Question:
: This view contains 2 navigation bar with tableview. In the second navigation bar, there is one button.
: When I click on the navigation button (second) one view will appear like this screenshot and according to the selected title will change on navigation.
Again I I select click on the navigation button, again view will appear and when we select an option according to that option tableview will changes.
What is that pop-up view, how to add or show tableview in that view, how to achieve this feature using Objective-C?
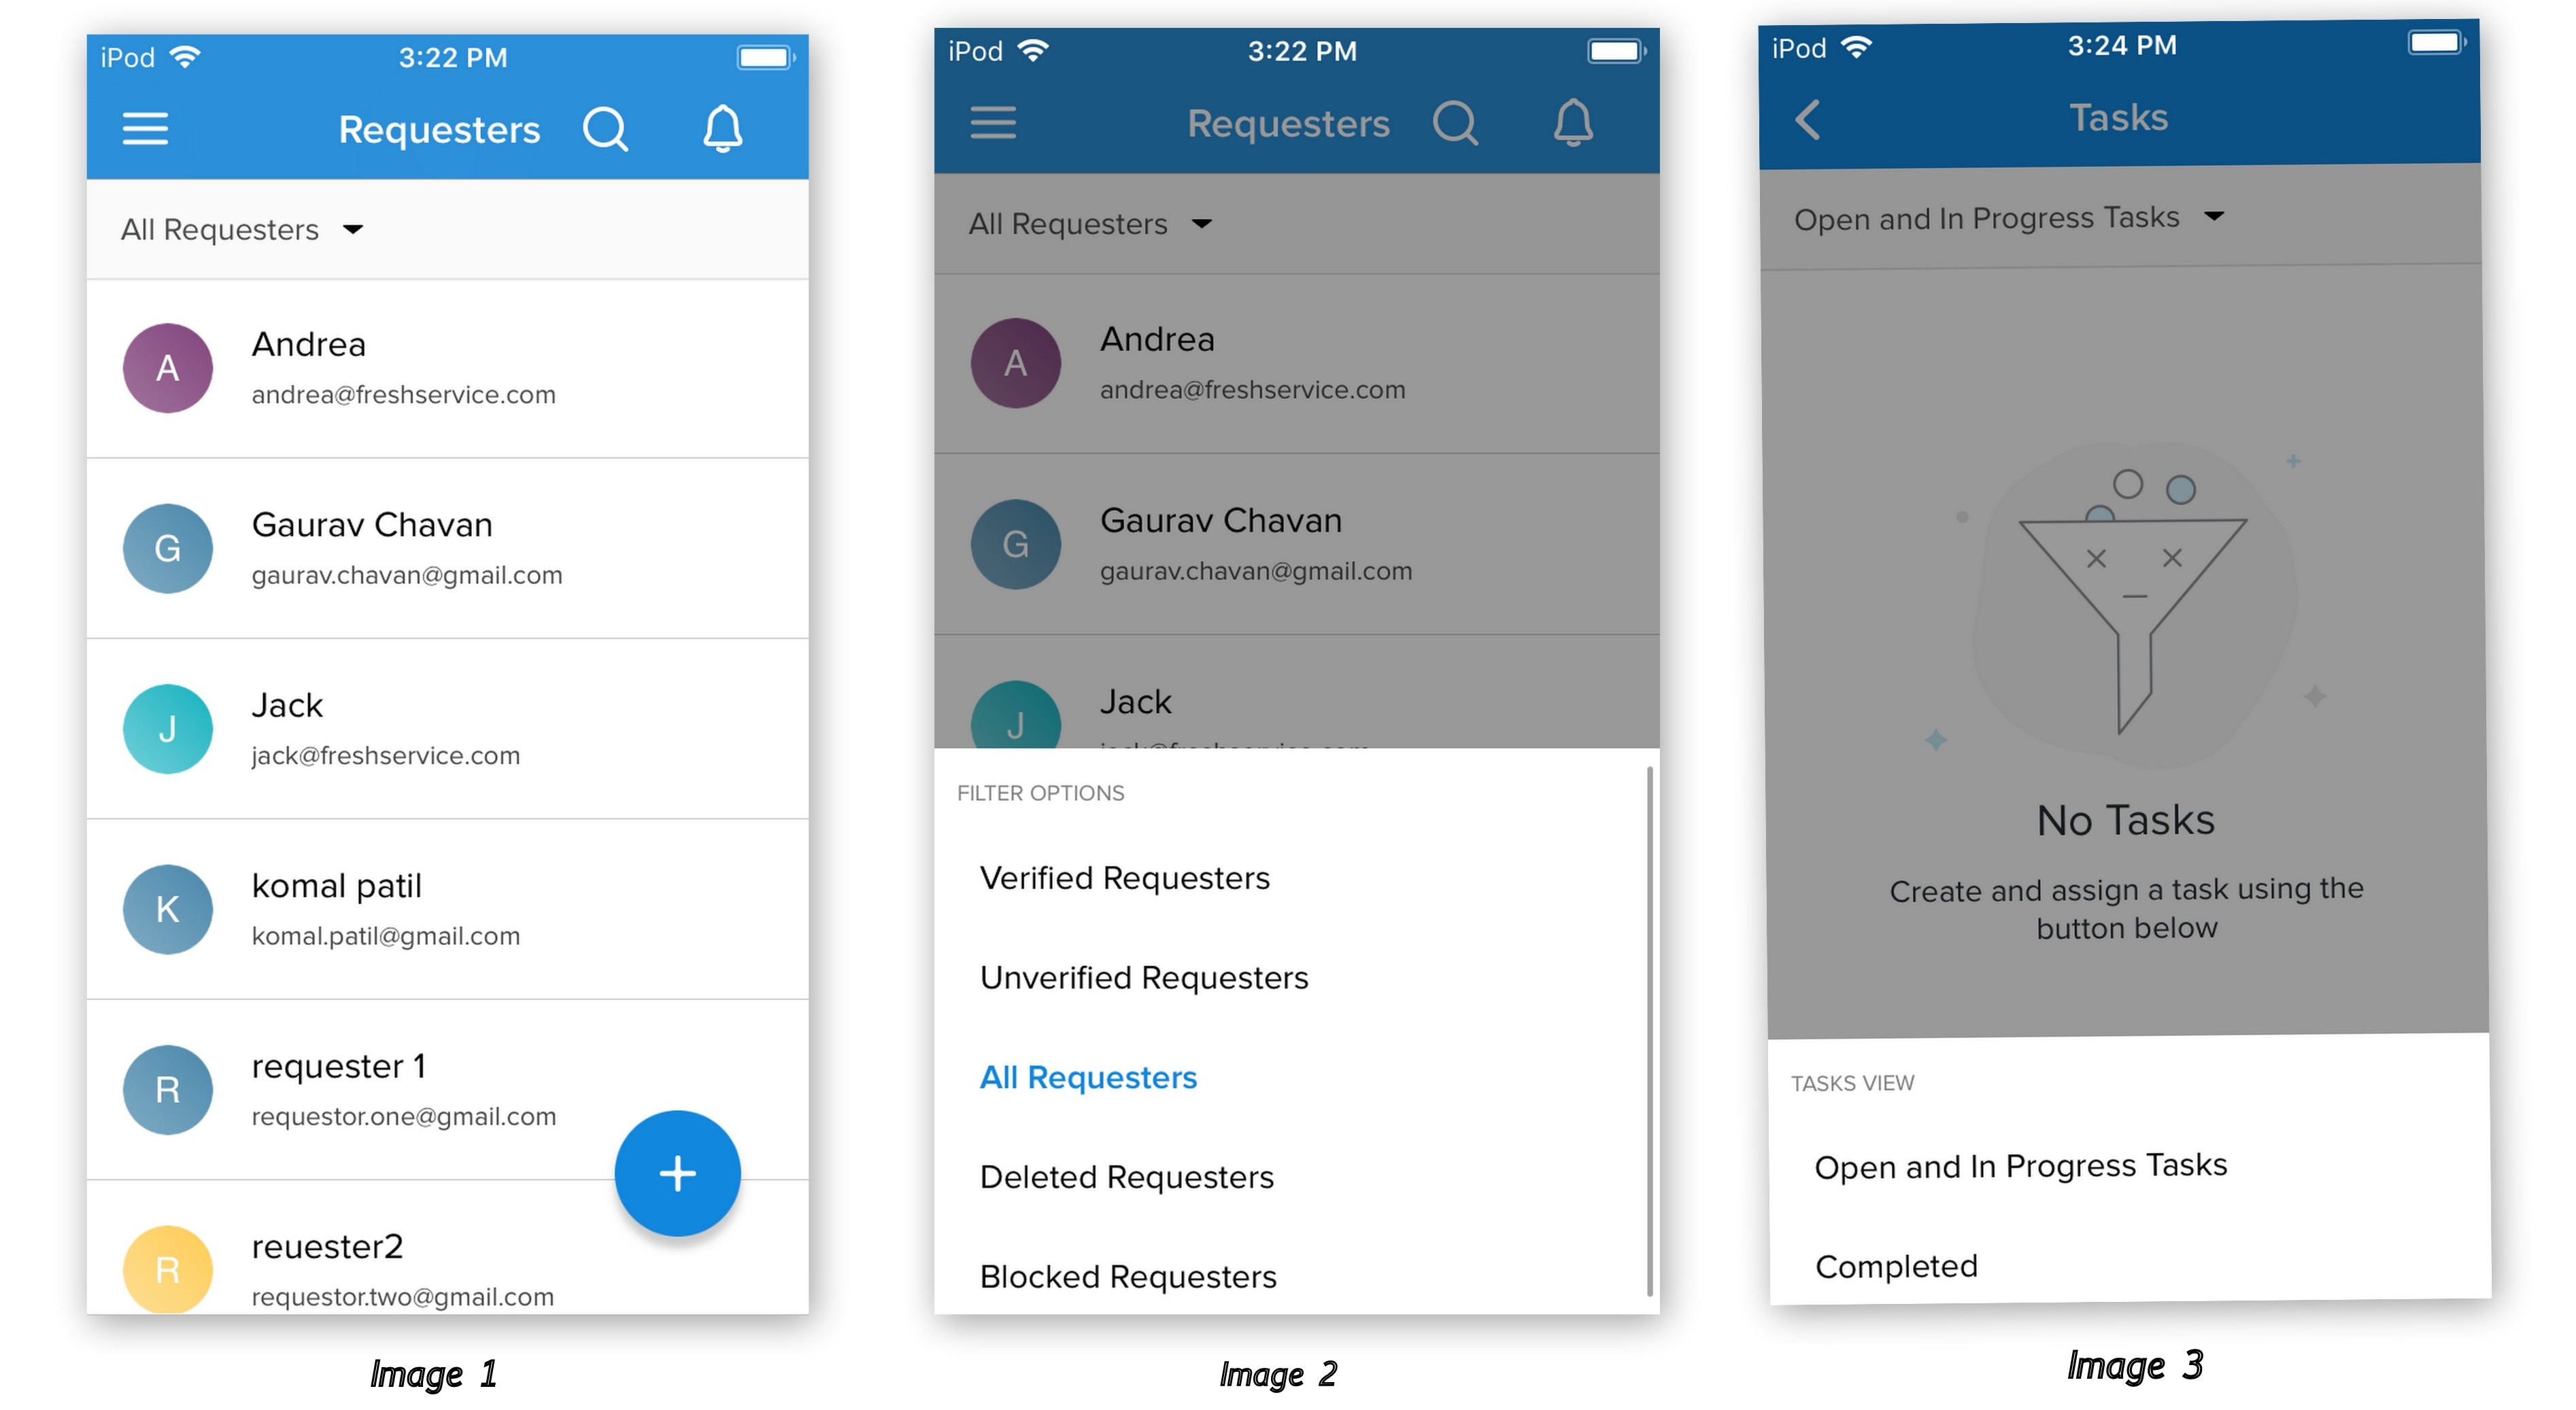
Answer: The "popup view' in iOS is a UIAlertController: it has two subtypes: alert and action sheet. Then you need actions(those will represent each option in the actionsheet). Add each action to the action sheet then present it. Easy as that. Each action has a block that is executed when the action is selected. No need to show a tableCiew inside the actionsheet, it should stay as close to native as possible to keep the interface familiar to users. Refer to the <URL> for more information.
'''
UIAlertController *actionSheet = [UIAlertController alertControllerWithTitle:@"Title" message:@"Your message here" preferredStyle: UIAlertControllerStyleActionSheet ];
UIAlertAction *action = [UIAlertAction actionWithTitle:@"First item" style:UIAlertActionStyleDefault handler:^(UIAlertAction * _Nonnull action) {
NSLog(@"first item pressed");
}];
[actionSheet addAction:action];
[self presentViewController:actionSheet animated:YES completion:nil];
'''